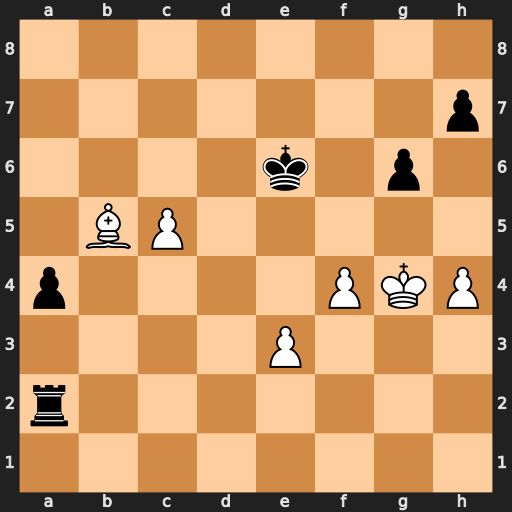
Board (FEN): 8/7p/4k1p1/1BP5/p4PKP/4P3/r7/8
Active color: w
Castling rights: -
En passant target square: -
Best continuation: Bc4+ Kf6 Bxa2